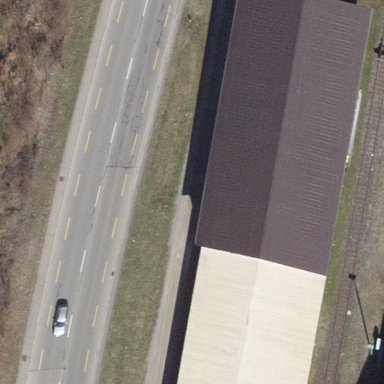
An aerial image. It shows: Warehouse building.